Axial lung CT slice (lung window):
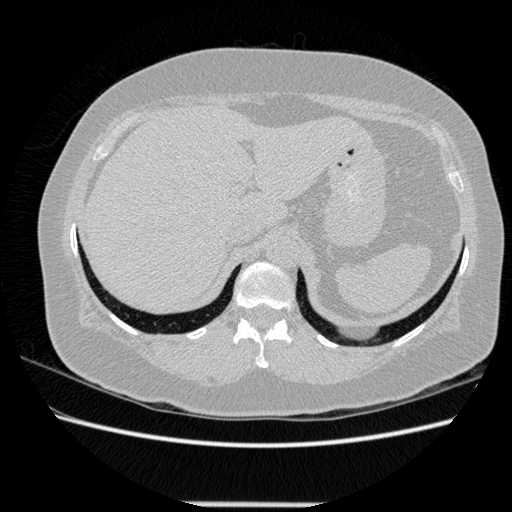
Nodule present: no